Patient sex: M
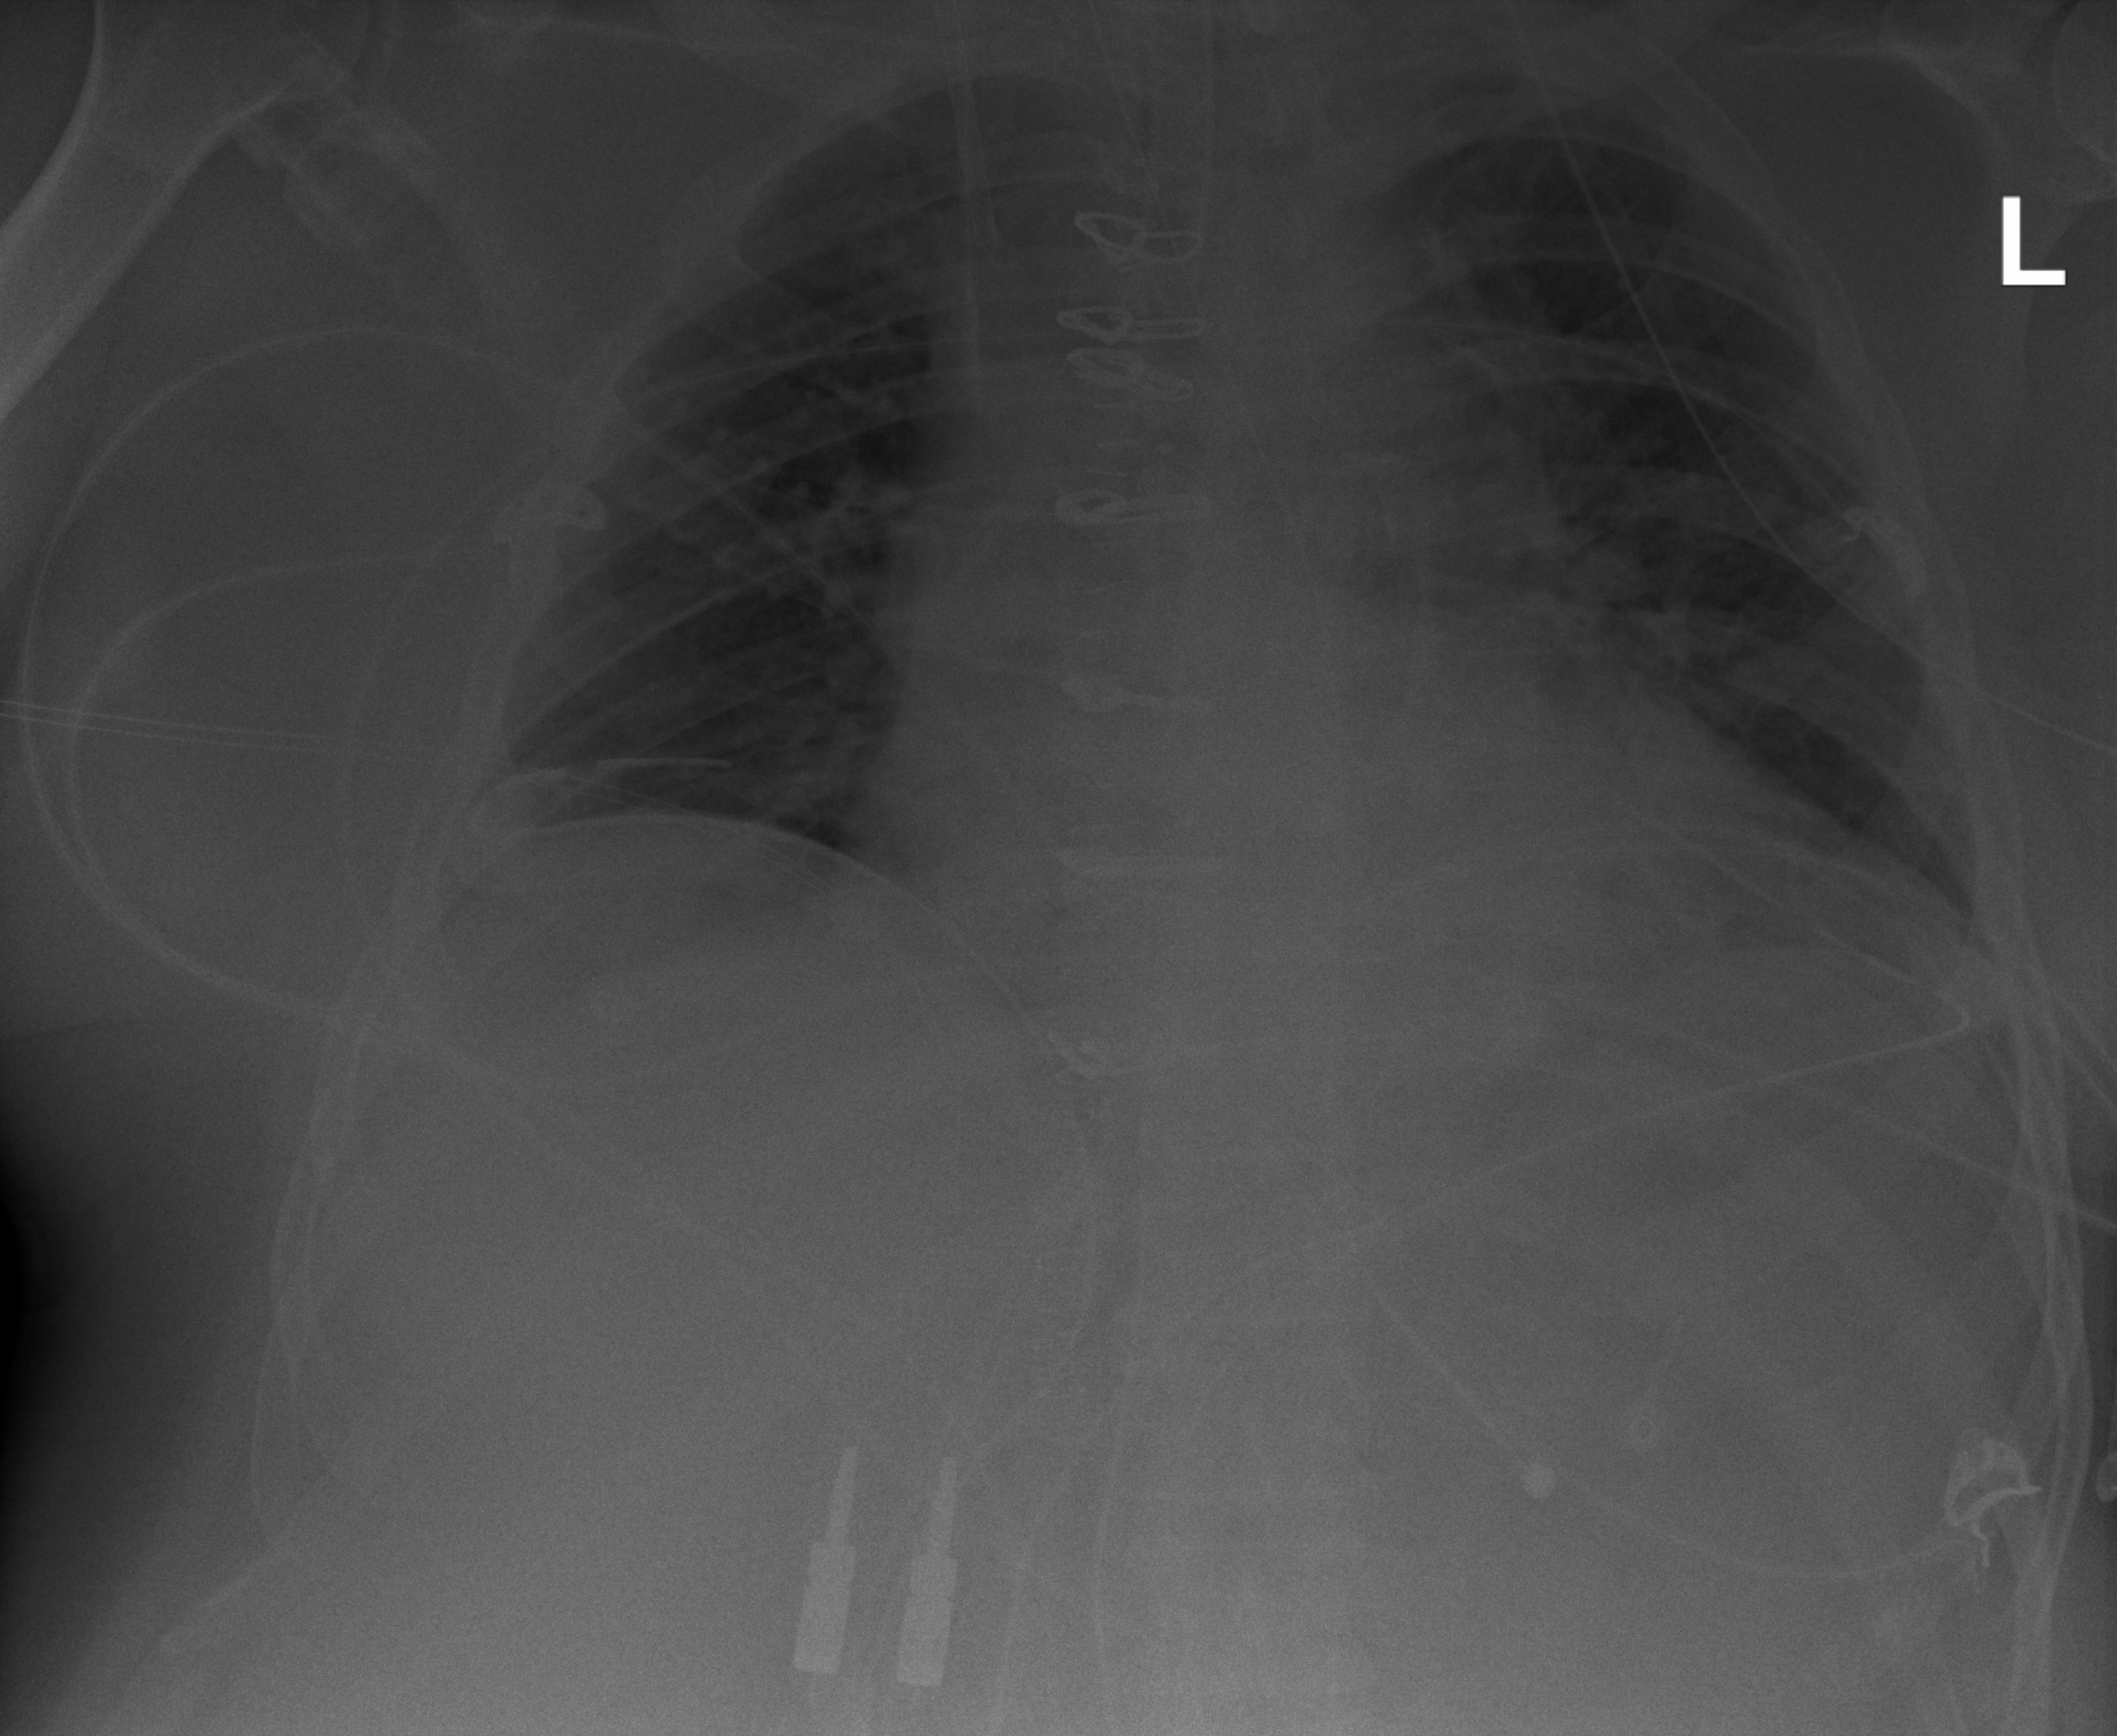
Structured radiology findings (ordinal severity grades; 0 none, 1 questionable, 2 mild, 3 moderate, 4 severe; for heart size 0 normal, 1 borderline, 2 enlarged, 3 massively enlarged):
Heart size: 2
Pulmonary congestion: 2
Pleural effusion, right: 0
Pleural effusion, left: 0
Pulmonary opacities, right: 0
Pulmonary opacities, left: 0
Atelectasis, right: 0
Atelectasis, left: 0